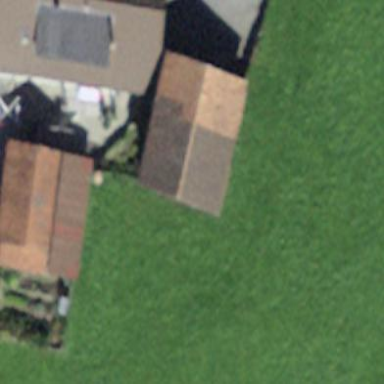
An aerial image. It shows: Shed.